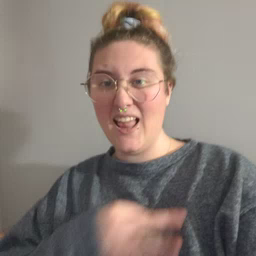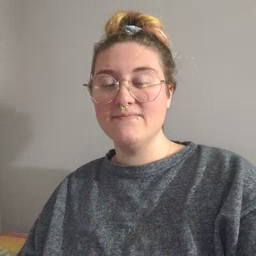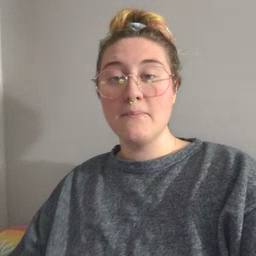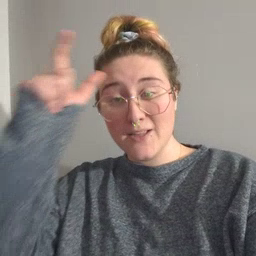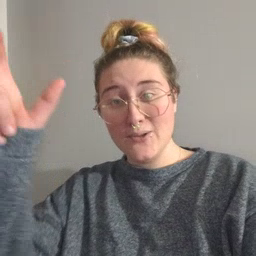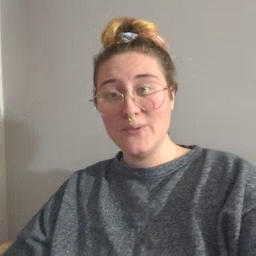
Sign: moon